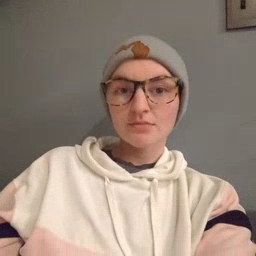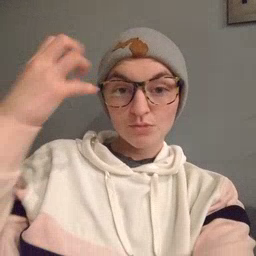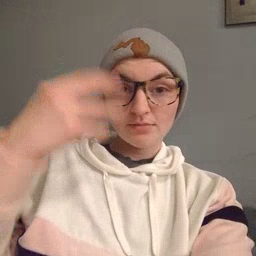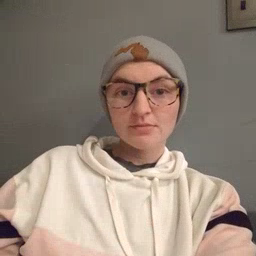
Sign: shower